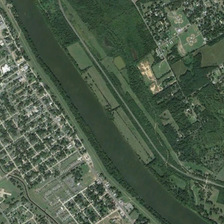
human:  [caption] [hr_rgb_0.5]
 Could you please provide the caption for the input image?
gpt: many green trees are in two sides of a river .

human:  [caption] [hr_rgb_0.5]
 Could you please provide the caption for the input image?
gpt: many green trees are in two sides of a river .

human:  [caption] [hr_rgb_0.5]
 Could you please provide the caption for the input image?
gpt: many green trees are in two sides of a river .

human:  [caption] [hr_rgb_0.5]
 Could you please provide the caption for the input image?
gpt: many green trees are in two sides of a river .

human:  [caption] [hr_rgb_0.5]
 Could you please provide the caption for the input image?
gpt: many green trees are in two sides of a river .